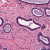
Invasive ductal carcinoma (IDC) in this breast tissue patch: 0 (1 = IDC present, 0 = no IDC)